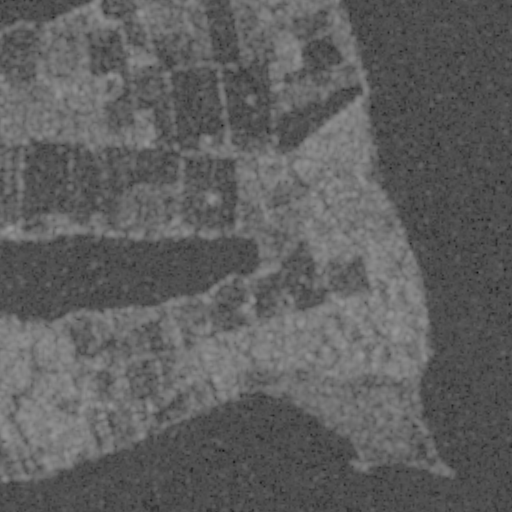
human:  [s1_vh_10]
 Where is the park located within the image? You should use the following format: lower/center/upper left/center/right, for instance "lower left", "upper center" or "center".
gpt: The park is located in the upper right of the image.
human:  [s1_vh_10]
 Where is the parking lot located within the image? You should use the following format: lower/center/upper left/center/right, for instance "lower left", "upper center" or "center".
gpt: The parking lot is located in the upper right of the image.
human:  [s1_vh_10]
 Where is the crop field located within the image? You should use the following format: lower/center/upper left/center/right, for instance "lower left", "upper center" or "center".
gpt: There is no crop field in the image.

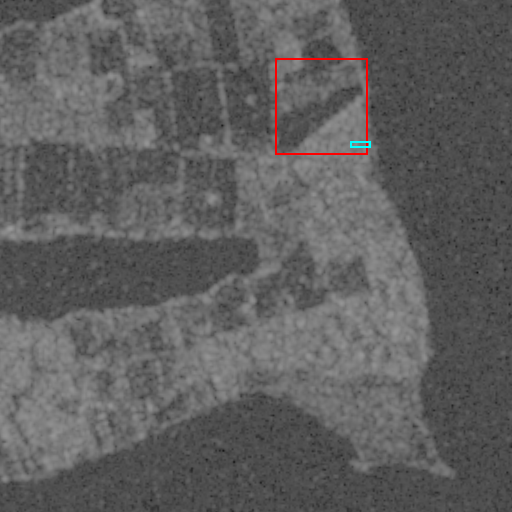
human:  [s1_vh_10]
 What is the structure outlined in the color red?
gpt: The structure outlined in red is a crop field.
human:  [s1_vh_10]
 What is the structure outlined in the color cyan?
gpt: The structure outlined in cyan is a parking lot.
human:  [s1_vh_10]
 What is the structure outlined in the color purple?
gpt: There is no purple outline.